Question: I have the following request/response itinerary which is giving a puzzling output.

The onRamp is connected to a request-response port with a receive location
- - -
The itinerary is set as request/response. I have tested all the components individually, everything works fine down to the last map however the message I am getting returned is the message sent to Map4 not the message produced from it. Using that output to test Map4 works fine so why am I not getting the expected message returned? Thanks
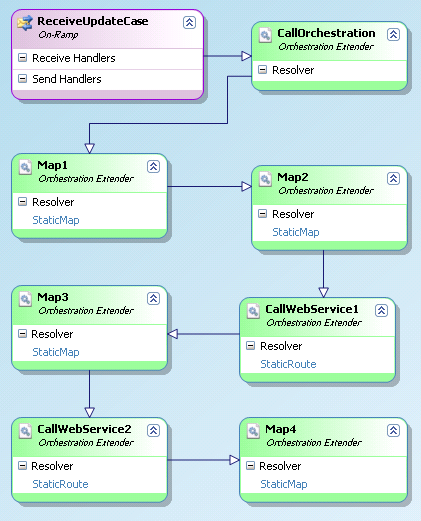
Answer: So the solution was to add the GlobalBank.ESB.Itinerary.Processes.ProcessAndRespond orchestration to the ESB.Config as an itinerary service and use that as the final step/service in the itinerary.